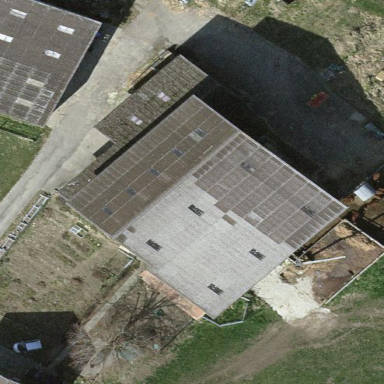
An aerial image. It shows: Farmyard area.